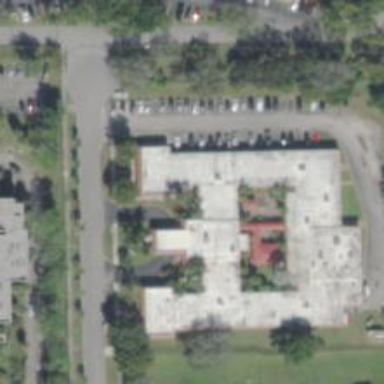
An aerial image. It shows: Nursing home.